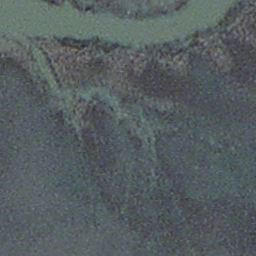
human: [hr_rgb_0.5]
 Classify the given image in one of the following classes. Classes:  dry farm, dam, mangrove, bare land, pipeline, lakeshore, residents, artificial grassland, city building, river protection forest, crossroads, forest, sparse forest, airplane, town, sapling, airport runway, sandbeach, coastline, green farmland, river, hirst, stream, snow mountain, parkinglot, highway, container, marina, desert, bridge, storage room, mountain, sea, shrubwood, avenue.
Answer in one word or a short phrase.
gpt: stream